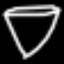
Label: diamond